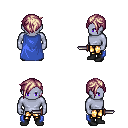
a pixel art fantasy rpg character, male body template, dark elf, purple skin, blue cape, gold greaves, white blonde pixie cut hairstyle, black shoes, dagger, four views (front, back, left, right), 2x2 character sprite sheet, small pixel art, hard edges, no anti-aliasing